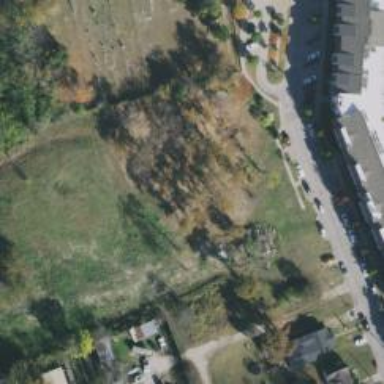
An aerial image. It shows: Grassy plot in zoning area.